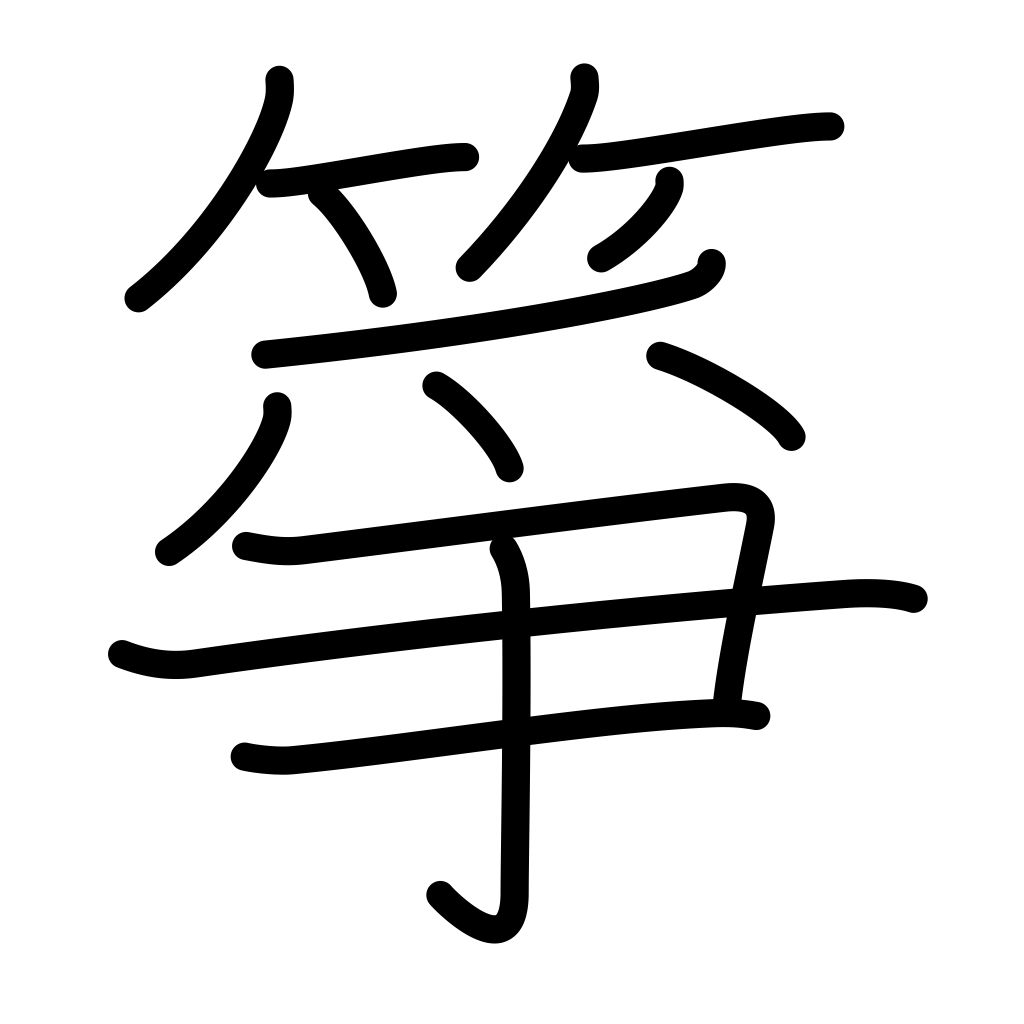
Meaning: a koto